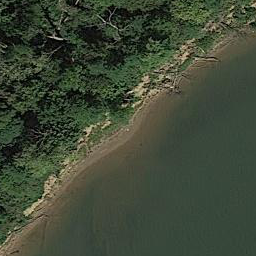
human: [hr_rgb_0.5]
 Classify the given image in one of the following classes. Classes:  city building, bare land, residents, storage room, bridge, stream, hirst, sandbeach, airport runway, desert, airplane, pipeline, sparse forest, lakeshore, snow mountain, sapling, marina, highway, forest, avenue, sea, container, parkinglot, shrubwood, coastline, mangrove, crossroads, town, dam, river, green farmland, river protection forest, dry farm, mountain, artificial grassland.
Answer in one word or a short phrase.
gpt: river protection forest